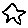
Label: star